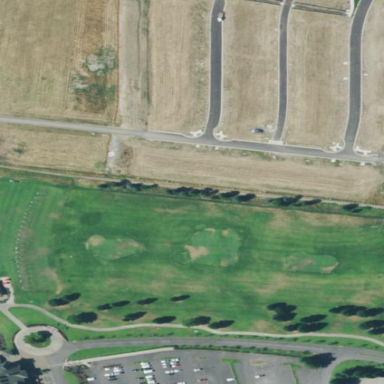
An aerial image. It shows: Grassy area used as driving range for golf.